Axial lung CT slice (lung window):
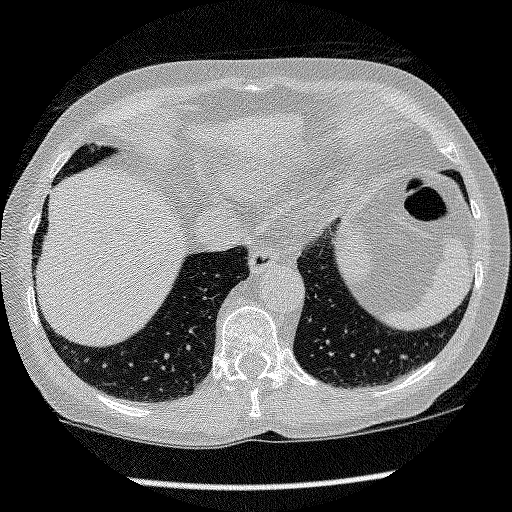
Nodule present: no